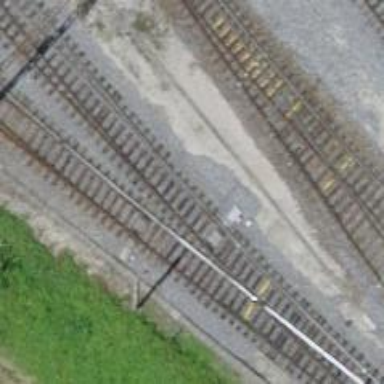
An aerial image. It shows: Railway switch.